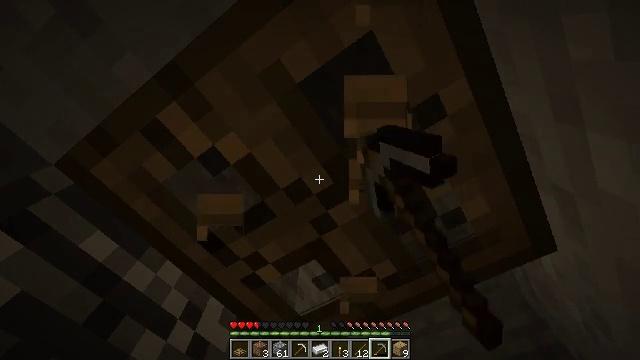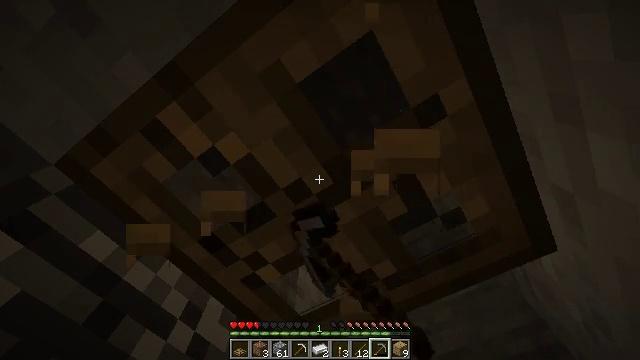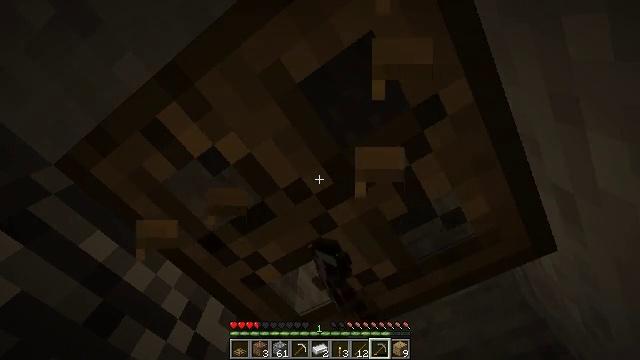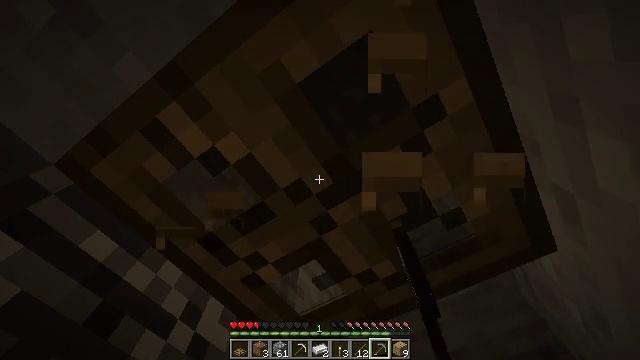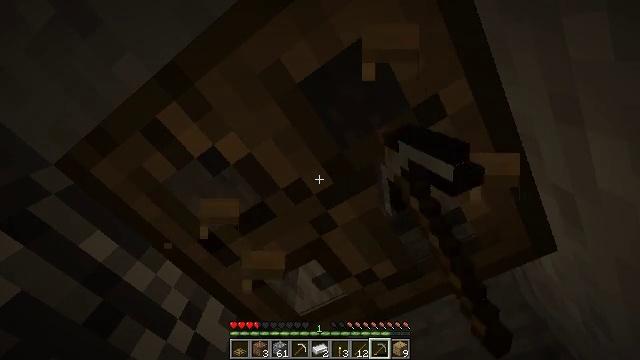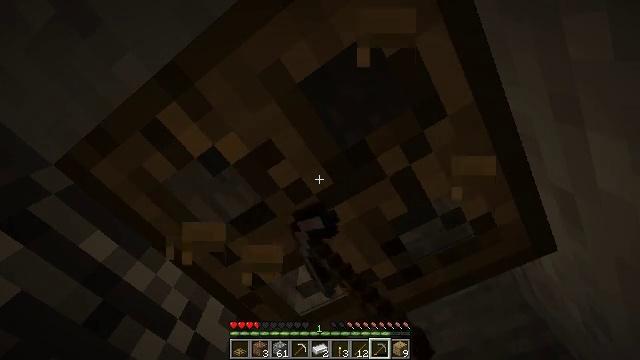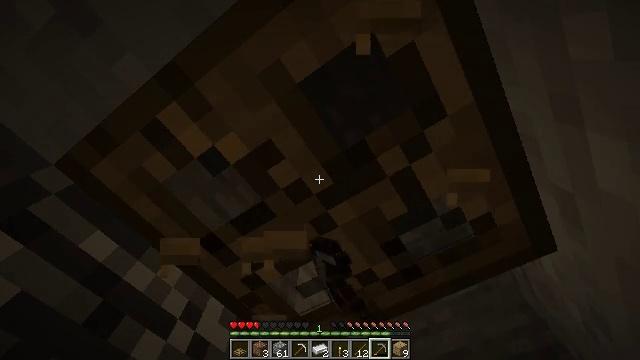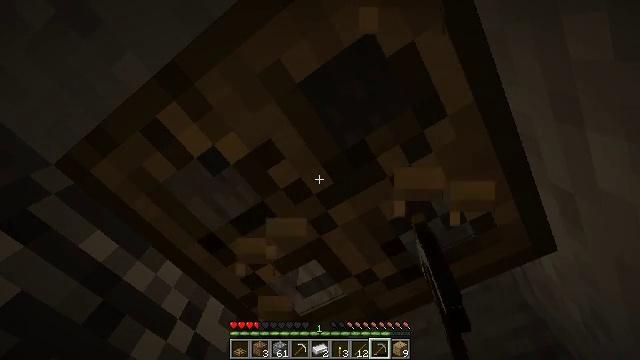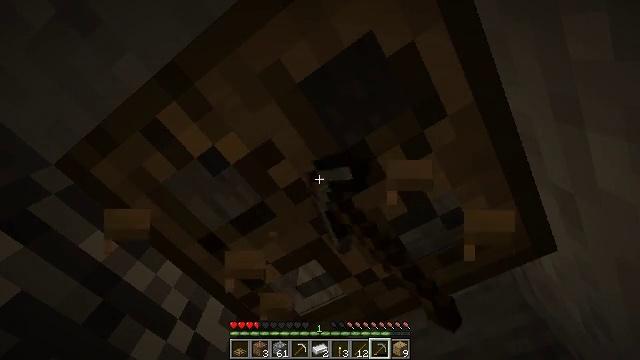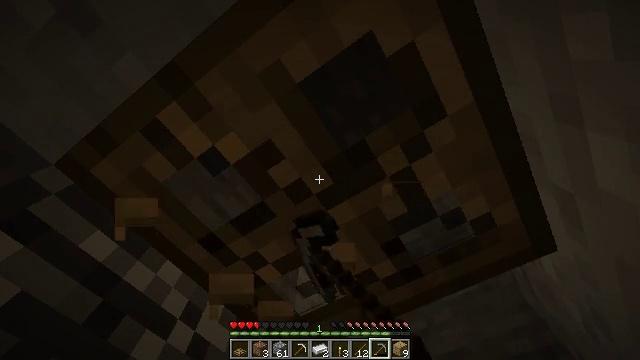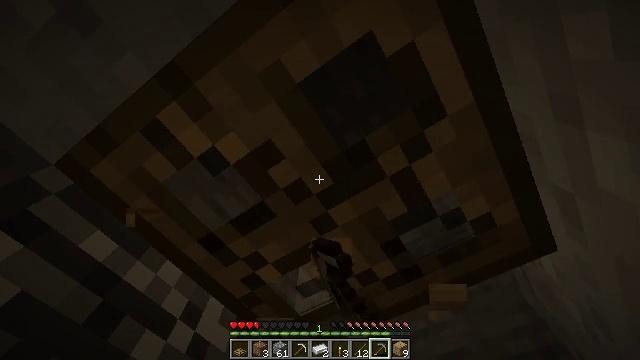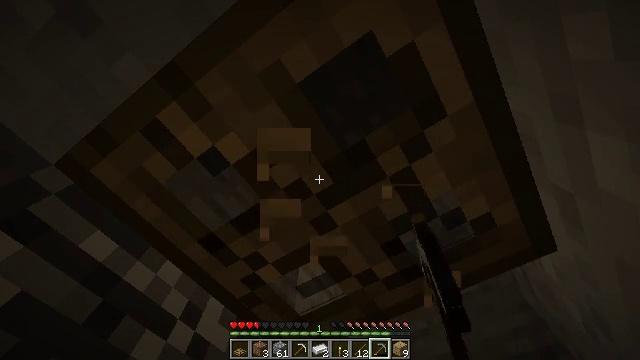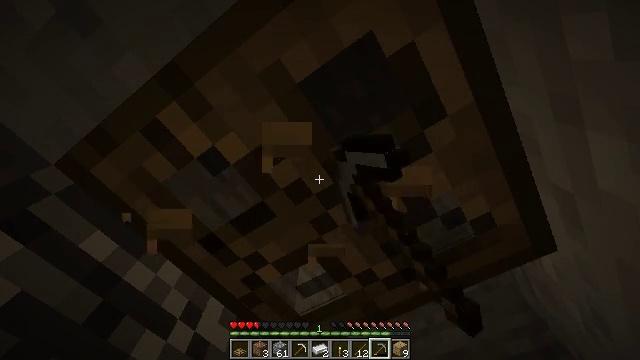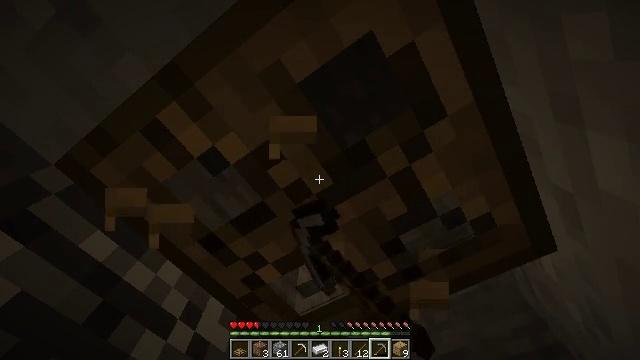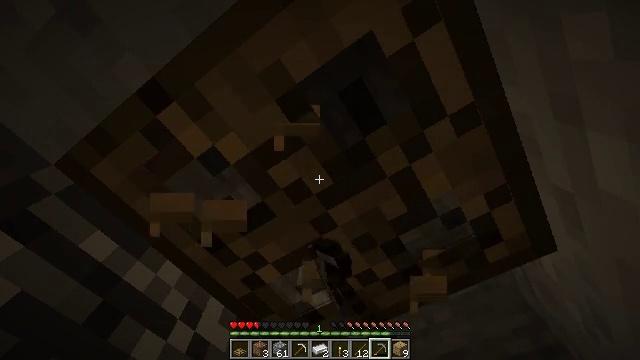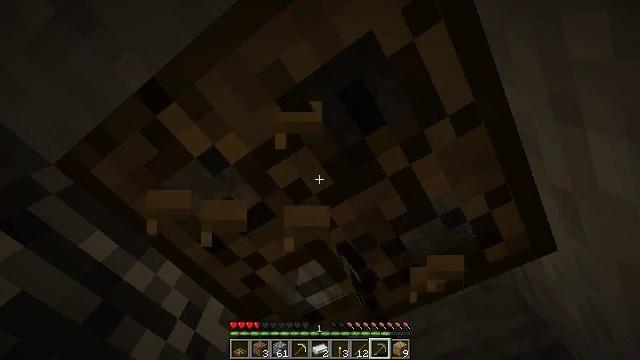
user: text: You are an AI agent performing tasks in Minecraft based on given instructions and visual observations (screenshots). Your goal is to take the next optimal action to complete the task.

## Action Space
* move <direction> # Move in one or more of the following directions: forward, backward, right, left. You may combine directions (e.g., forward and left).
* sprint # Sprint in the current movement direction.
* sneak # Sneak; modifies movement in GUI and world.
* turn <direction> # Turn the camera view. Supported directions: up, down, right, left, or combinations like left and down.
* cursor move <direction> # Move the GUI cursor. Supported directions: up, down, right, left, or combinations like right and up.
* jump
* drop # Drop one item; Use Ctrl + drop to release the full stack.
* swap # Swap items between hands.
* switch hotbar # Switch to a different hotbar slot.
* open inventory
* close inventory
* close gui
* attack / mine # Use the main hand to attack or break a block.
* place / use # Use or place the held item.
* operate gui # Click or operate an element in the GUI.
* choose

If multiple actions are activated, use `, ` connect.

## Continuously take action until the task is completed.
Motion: motion action
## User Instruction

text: Break the oak trapdoor to collect it.
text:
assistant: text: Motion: attack / mine
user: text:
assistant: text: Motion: attack / mine
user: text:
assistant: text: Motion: attack / mine
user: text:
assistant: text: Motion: attack / mine
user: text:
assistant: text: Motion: attack / mine
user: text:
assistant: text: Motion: attack / mine
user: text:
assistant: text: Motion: attack / mine
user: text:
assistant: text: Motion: attack / mine
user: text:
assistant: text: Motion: attack / mine
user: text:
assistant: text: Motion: attack / mine
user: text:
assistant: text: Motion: attack / mine
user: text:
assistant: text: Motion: attack / mine
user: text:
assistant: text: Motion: attack / mine
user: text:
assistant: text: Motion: attack / mine
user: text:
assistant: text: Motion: attack / mine
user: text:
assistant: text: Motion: attack / mine
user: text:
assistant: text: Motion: attack / mine
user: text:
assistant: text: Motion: attack / mine
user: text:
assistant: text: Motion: attack / mine
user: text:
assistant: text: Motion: attack / mine
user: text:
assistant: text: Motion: attack / mine
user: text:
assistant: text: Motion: attack / mine
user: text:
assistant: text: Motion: attack / mine
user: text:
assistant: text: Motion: attack / mine
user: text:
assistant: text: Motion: attack / mine
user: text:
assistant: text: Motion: attack / mine
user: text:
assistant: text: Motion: attack / mine
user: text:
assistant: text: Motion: attack / mine
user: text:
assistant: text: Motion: attack / mine
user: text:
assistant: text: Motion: attack / mine